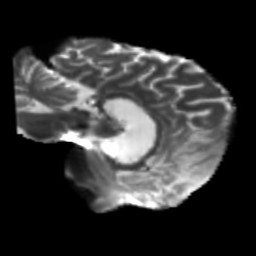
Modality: T2w
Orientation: sagittal
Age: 31
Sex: female
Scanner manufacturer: siemens
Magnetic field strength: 3 T
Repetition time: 5.47 s
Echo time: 0.0854 s